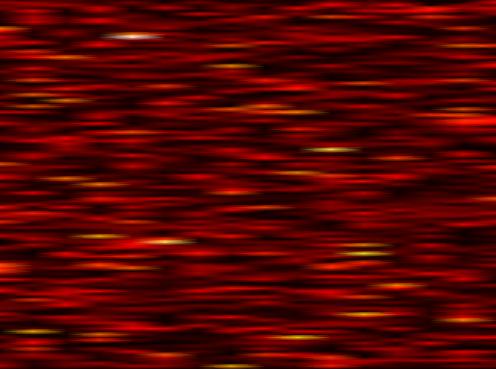
Label: FBMC